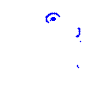
Particle: electron